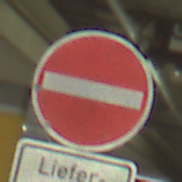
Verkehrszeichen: VerbotDerEinfahrt
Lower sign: BesondereFahrzeugeUndTransportgueter5
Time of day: NotSpecified
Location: Indoor (Special)
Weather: NotSpecified
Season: NotSpecified
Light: Artificial